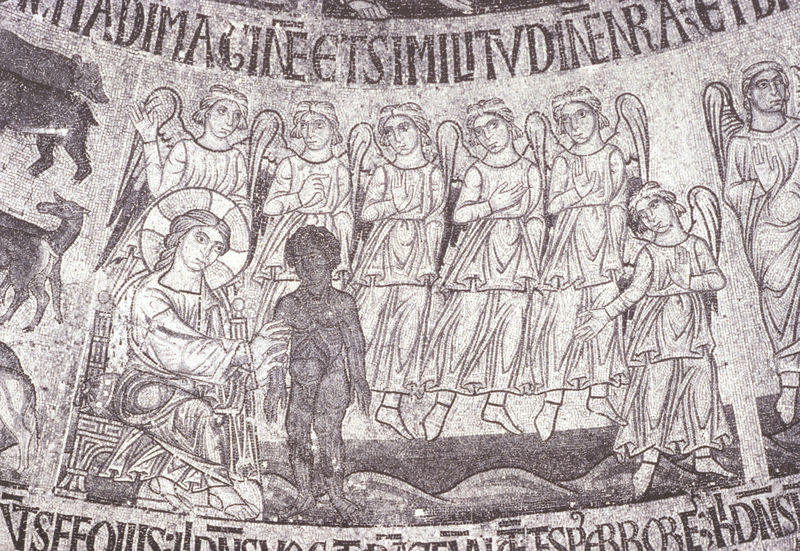
Titel: Schöpfungskuppel im Narthex, Mosaiken (Detail: Erschaffung des Menschen)
Standort: Venedig
Institution: San Marco
Schlagwörter: dunkel, flügel, gott, hand, himmel, mann, meer, schatten, wasser, weiß, menschen, ocker, ausschnitt, frau, frisur, grau, hell, kleid, licht, schwarz, stuhl, tiere, malerei, rock, wand, arm, arme, band, bibel, falten, mensch, stein, steine, stirnband, bild, fünf, gesten, hände, kühe, kirche, boden, gewand, gold, haare, lange haare, sessel, decke, gewänder, kind, gotik, fliegen, kreis, rund, engel, vase, relief, füße, schrift, welle, wellen, bogen, italien, röcke, schuhe, kette, zug, klein, haarband, kuppel, woge, wogen, thron, inschrift, gerade, wandgemälde, wandmalerei, socke, socken, knie, zeigen, foto, neger, schaf, glaube, linie, schweben, druck, schwarzweiss, text, buchstaben, reihe, bleistift, gestik, mosaik, beten, salbung, schuh, fries, heiligenschein, fuchs, afrikaner, schwarzer, nimbus, reh, rehe, christus, jesus, jesus christus, antik, christlich, jüngstes gericht, kniend, mittelalter, segnen, segnung, steinchen, chor, abstimmung, heiliger, heilige, opfer, fresko, sechs, taufe, wandbild, heilung, betend, bären, bär, erzengel, ziege, fresco, aureole, attribut, römisch, schar, kamel, latein, lateinisch, aufgereiht, christ, ottonisch, wandfresko, apostel, jünglinge, aura, byzanz, vergebung, fraz, byzantinistik, attribute, ravenna, abstimmen, engelscharr, kindersegnung, kuppelmosaik, mittelatler, schueh, schwarzes kind, suhl, teres, teressa, stiene, herrscharen, dunkelhäutiger, spätantik, lateinische inschrift, biblische darstellung, jesos, imagine, archenoha, arche noa, #tiere, #füsse